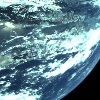
Label: cloud